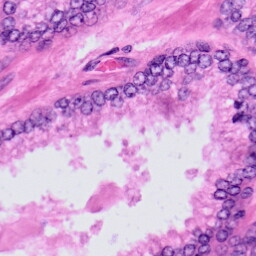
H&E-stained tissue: Prostate